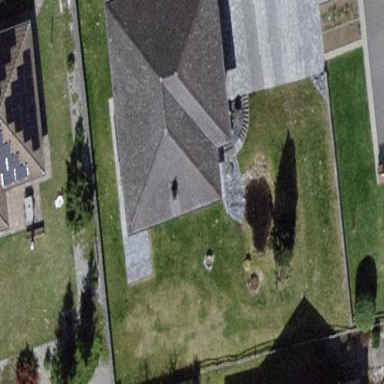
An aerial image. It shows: Simple and straightforward house.